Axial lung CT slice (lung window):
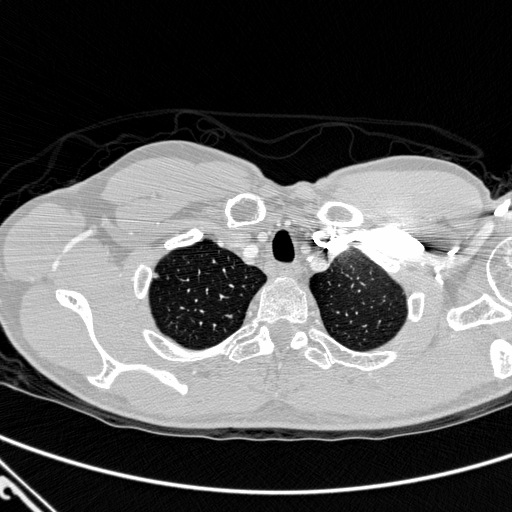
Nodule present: no